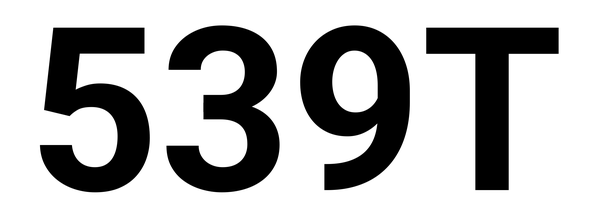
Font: Roboto_Bold